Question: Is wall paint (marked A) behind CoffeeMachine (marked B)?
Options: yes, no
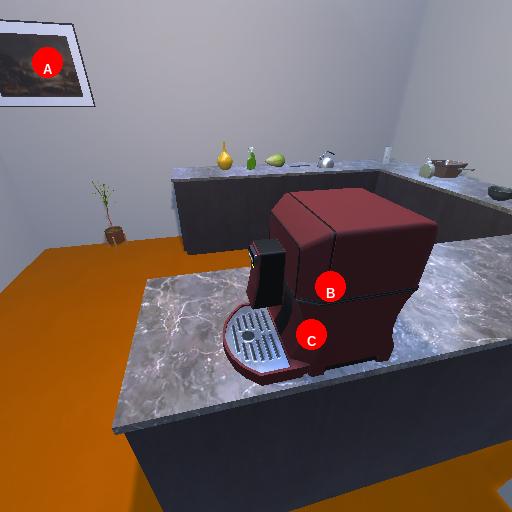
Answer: yes